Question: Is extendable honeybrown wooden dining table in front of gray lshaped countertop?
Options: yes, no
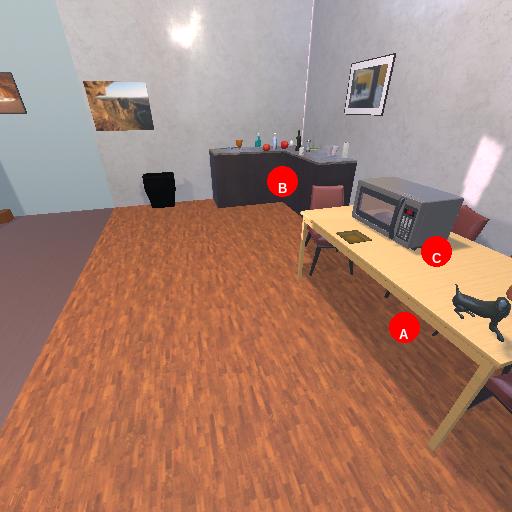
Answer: yes